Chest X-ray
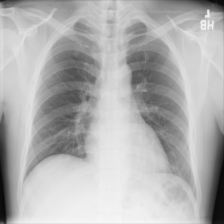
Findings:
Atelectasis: negative
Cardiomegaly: negative
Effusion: negative
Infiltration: negative
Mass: negative
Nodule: negative
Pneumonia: negative
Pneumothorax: negative
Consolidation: negative
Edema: negative
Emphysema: negative
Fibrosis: negative
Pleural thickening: negative
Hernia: negative